Field crop: maize
Growth stage: 2
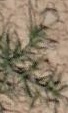
Species: salsola